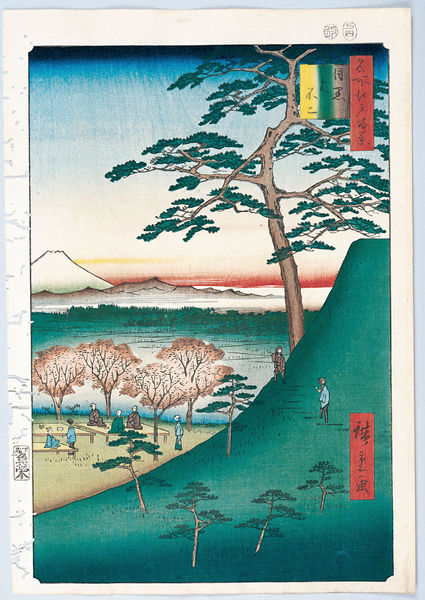
Titel: 100 berühmte Ansichten von Edo
Künstler: Utagawa Hiroshige
Schlagwörter: baum, berg, blau, blätter, gruppe, himmel, mann, meer, wasser, bäume, fluss, gelb, grün, landschaft, menschen, sitzen, ufer, tisch, tische, türkis, weiss, park, rot, versammlung, horizont, boden, tal, wald, garten, farbig, holzschnitt, japan, küste, schrift, strand, fahnen, berge, gebirge, hang, nebel, sonnenuntergang, massiv, picknick, rast, bank, inschrift, schriftzeichen, vulkan, asien, druck, seite, asiatisch, stempel, bänke, china, kiefer, balu, gebirgskette, kirschbäume, fujijama, japanpapier, grün gelb, r, juji, futschi, hanzi, kilimanscharo